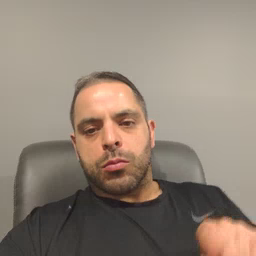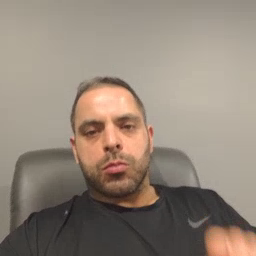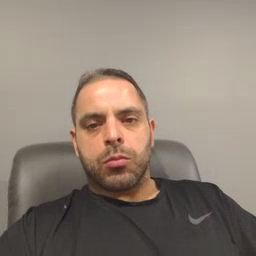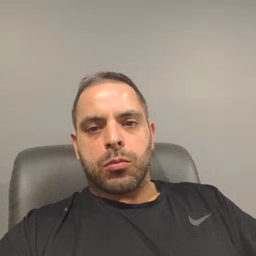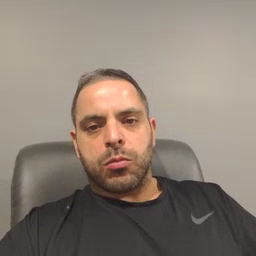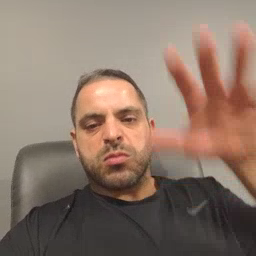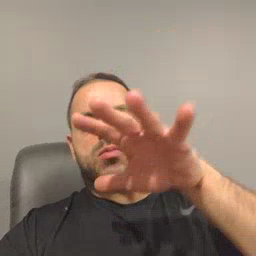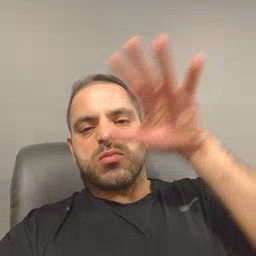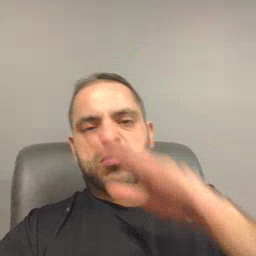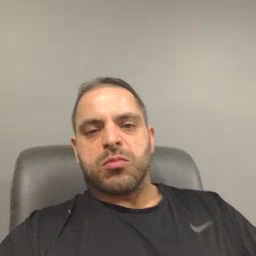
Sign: alligator